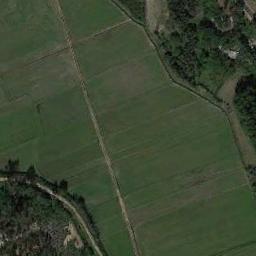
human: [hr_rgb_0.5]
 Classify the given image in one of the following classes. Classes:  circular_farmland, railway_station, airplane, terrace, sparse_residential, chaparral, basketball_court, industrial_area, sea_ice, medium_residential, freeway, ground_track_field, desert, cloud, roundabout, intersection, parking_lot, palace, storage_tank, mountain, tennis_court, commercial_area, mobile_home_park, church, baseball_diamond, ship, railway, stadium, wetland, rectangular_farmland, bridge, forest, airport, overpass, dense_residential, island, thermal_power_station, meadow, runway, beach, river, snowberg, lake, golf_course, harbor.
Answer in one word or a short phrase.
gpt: rectangular_farmland